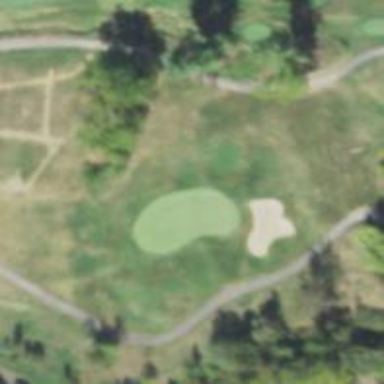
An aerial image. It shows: View of golf hole.